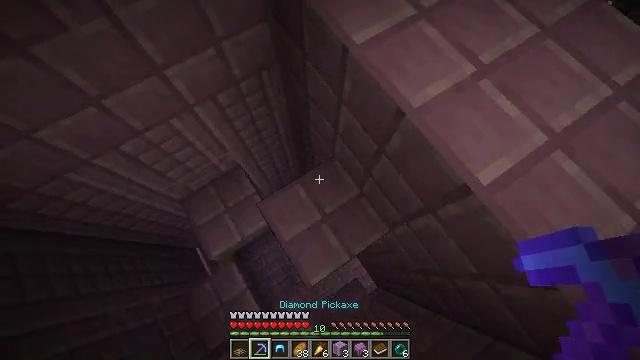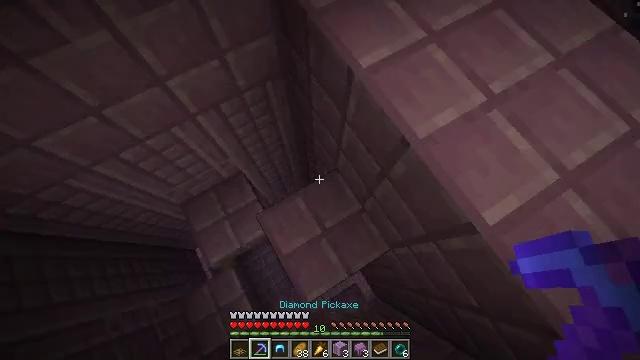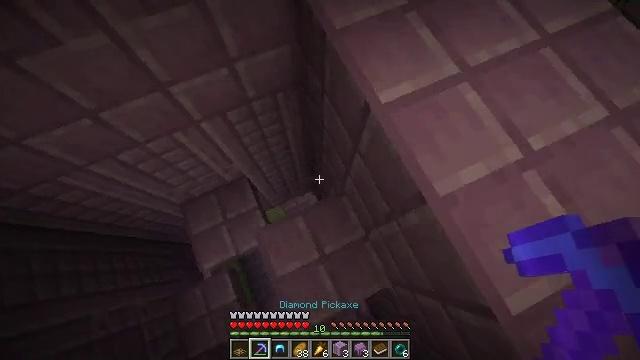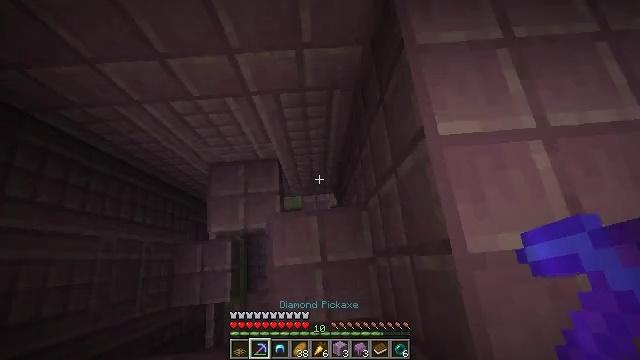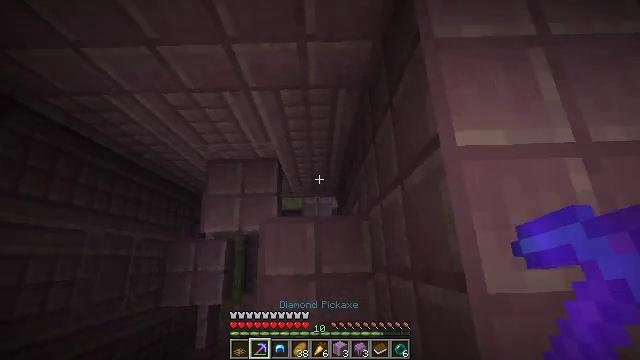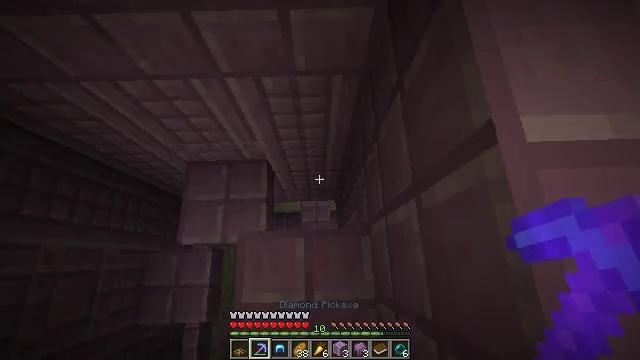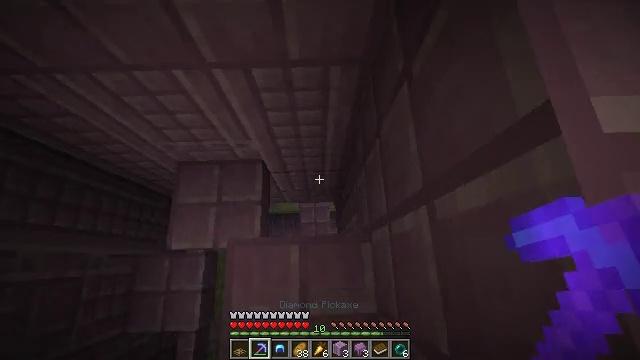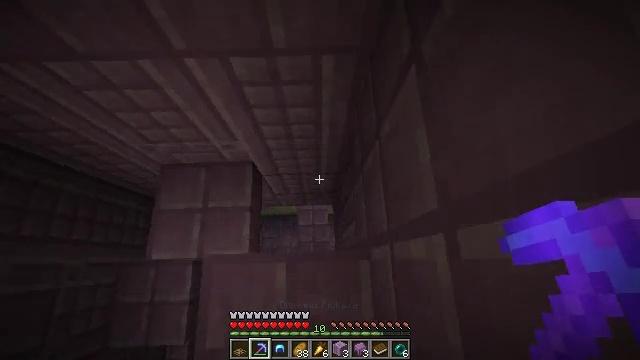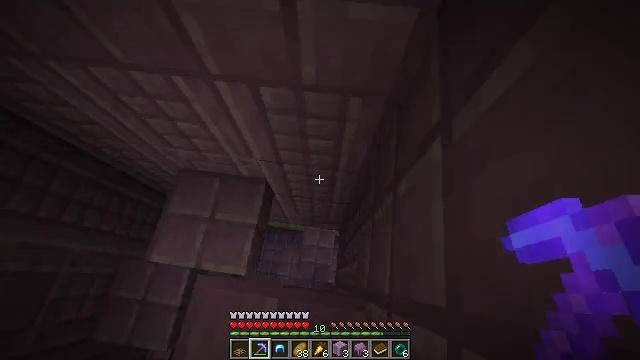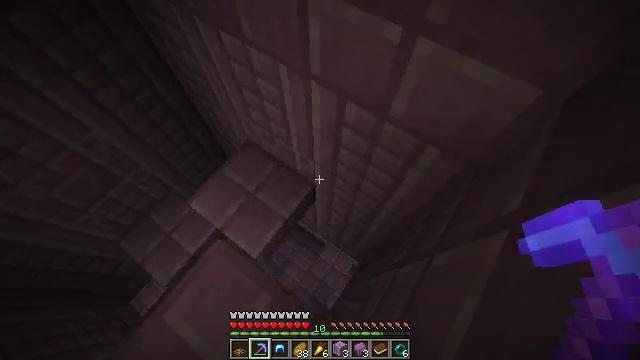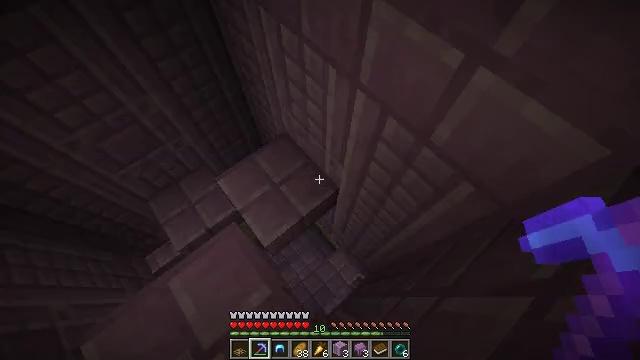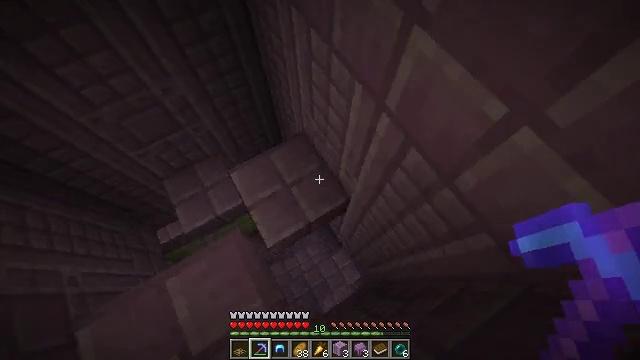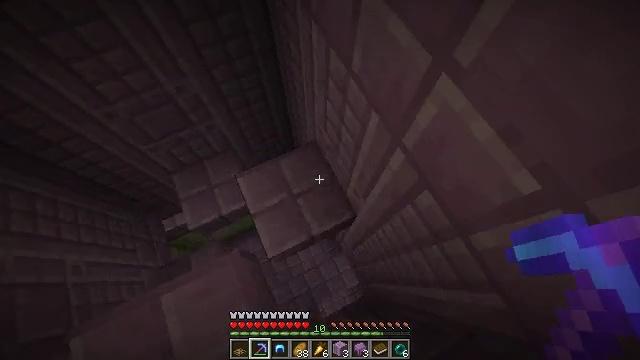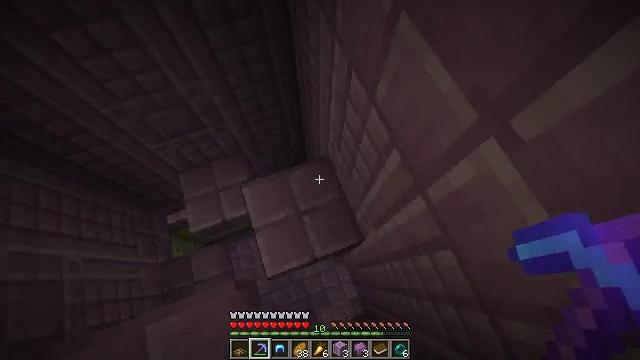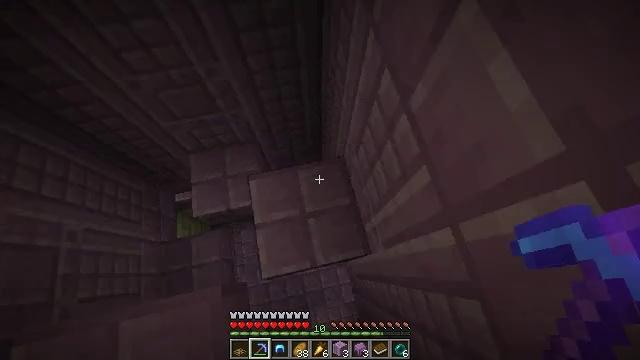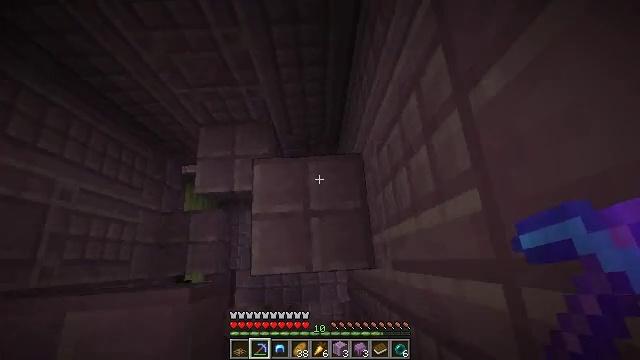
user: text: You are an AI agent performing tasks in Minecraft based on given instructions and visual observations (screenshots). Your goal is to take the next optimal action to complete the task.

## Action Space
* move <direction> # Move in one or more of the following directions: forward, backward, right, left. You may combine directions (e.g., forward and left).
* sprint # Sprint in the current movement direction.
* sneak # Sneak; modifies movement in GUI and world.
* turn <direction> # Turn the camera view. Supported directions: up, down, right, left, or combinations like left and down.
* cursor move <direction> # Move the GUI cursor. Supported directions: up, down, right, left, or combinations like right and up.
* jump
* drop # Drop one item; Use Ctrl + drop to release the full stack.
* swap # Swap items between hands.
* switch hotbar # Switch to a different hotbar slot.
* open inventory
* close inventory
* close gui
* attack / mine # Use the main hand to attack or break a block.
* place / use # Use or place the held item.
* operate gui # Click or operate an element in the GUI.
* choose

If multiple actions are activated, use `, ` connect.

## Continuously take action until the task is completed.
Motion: motion action
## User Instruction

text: Collect purpur blocks from an End City.
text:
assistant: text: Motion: move forward, turn left
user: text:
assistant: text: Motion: move forward, turn left
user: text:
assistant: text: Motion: move forward, turn left
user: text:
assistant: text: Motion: move forward, turn left
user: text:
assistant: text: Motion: no_op
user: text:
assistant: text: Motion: no_op
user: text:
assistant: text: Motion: no_op
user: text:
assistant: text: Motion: turn left and up
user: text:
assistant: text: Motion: turn left and up
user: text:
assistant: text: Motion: move forward, turn left
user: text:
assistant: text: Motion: move forward, turn left and down
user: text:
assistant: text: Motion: move forward, turn left and down
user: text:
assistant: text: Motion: move forward, turn left
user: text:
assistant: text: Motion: move forward, turn left and down
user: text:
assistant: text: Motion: move forward, turn left and down
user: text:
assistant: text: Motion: move forward, turn left
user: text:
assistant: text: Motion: move forward, turn left and up
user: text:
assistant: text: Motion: move forward, turn left
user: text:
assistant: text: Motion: move forward, turn left
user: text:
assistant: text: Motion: move forward, turn left
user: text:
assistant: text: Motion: move forward, turn left
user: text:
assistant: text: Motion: move forward, turn left
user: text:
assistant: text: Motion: move forward
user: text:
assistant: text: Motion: move forward, turn left
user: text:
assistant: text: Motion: move forward, turn left
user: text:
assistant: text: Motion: move forward, turn left
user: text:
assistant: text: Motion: move forward
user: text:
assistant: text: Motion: move forward
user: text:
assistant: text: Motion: move forward
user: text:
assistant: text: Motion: move forward, turn left